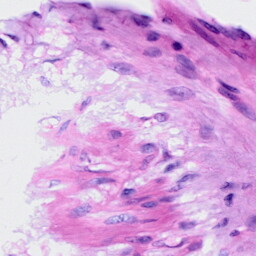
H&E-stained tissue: Cervix